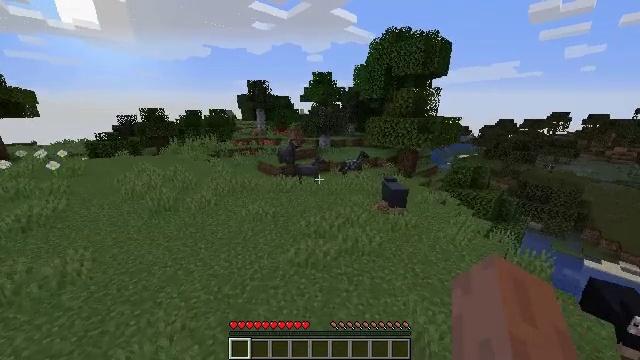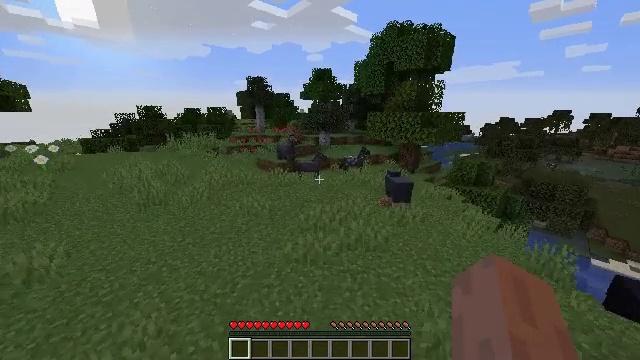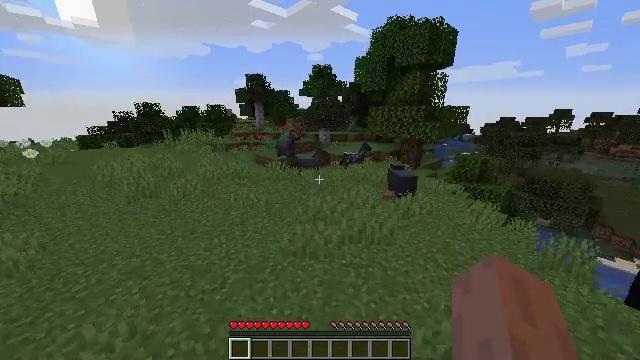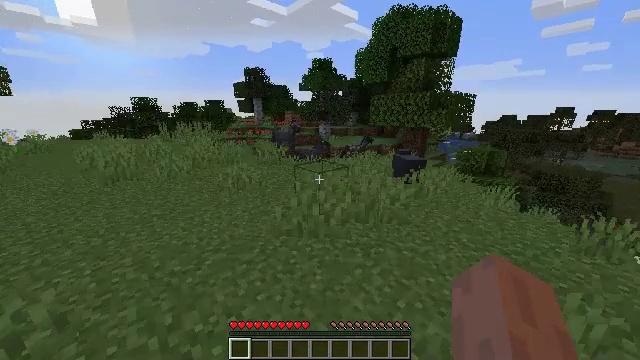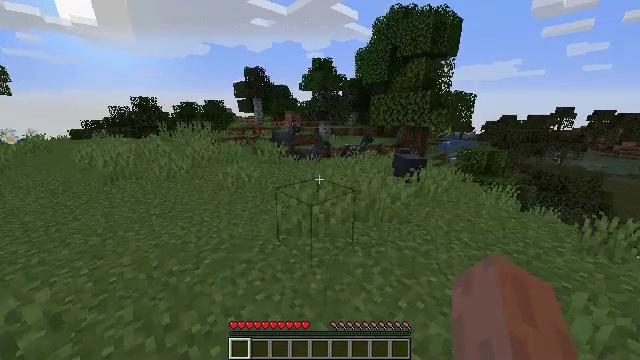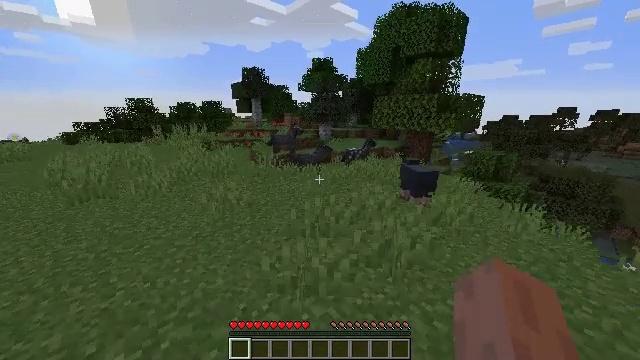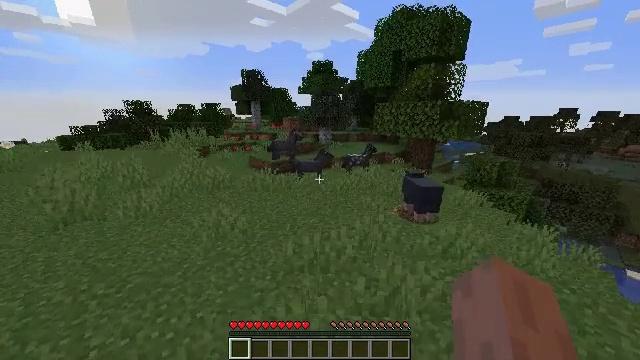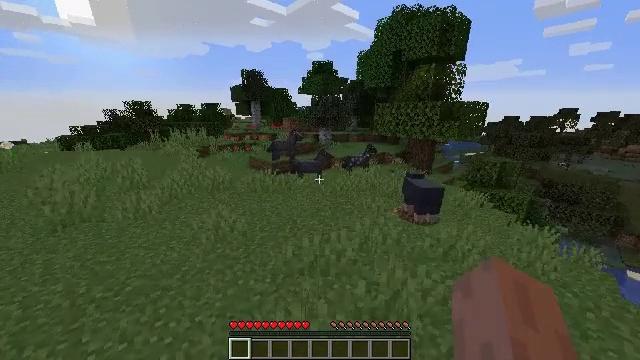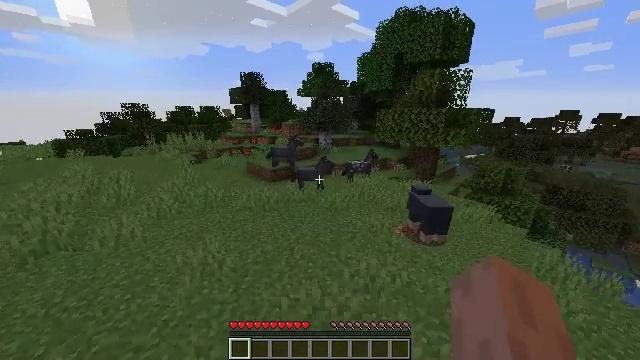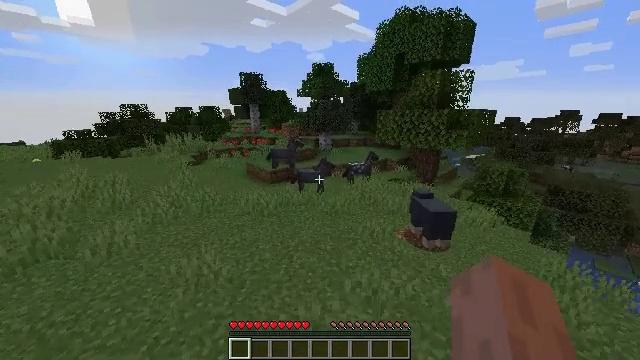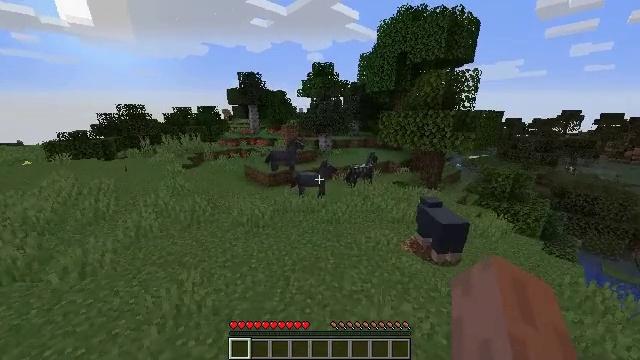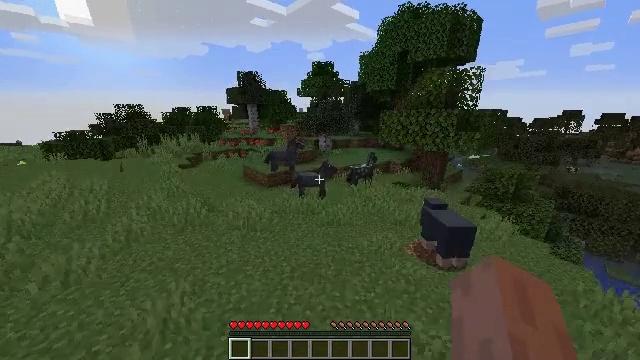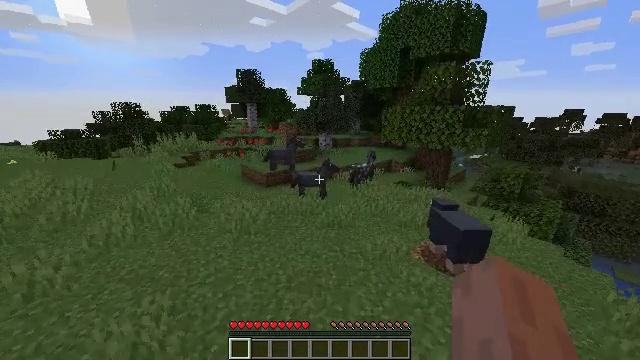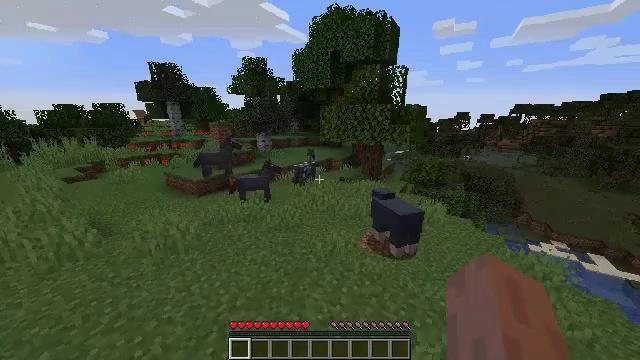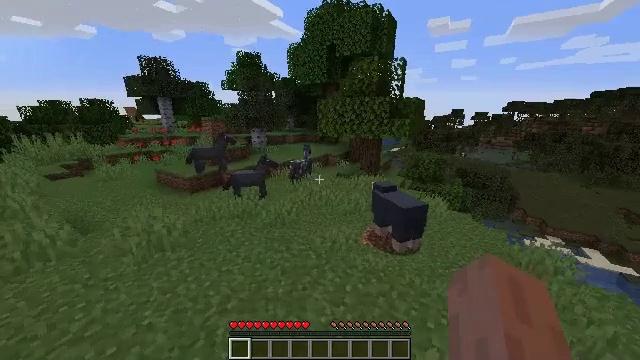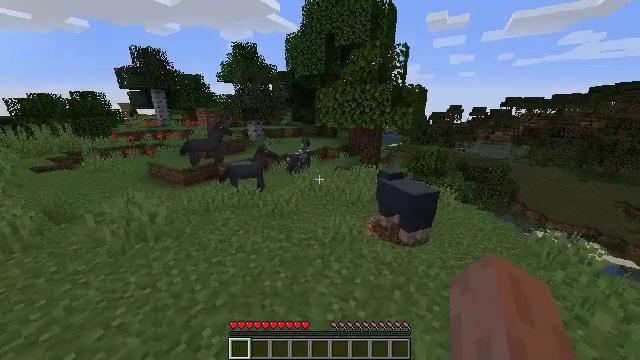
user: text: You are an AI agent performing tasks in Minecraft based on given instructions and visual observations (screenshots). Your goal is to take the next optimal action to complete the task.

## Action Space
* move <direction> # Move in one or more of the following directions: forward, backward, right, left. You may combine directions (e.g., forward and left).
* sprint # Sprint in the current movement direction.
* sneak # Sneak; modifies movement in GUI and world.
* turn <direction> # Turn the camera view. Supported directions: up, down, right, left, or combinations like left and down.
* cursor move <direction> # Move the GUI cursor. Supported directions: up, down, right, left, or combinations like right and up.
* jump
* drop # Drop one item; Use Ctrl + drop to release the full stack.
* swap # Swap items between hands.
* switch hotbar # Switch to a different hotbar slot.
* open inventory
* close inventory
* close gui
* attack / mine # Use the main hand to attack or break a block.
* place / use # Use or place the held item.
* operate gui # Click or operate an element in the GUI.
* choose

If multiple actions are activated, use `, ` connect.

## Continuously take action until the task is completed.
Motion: motion action
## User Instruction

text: Gather grass by holding the left mouse button.
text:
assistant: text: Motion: move forward, attack / mine, jump
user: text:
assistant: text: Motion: move forward, attack / mine, jump
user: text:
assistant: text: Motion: move forward, attack / mine, jump
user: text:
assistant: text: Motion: move forward, attack / mine, jump
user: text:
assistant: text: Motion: move forward, attack / mine, jump
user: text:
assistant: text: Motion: move forward, attack / mine, jump
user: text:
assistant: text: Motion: move forward, attack / mine, jump
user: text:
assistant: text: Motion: move forward, attack / mine, jump
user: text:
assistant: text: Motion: move forward, attack / mine, jump
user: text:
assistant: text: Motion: move forward, attack / mine, jump
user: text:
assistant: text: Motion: move forward, attack / mine, jump
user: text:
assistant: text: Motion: move forward, attack / mine, jump
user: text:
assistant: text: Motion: move forward, turn right, attack / mine, jump
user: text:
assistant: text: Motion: move forward, turn right, attack / mine, jump
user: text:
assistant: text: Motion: move forward, attack / mine, jump
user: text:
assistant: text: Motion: move forward, turn down, attack / mine, jump
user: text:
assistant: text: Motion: move forward, turn right and down, attack / mine, jump
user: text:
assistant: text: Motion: move forward, turn right and down, attack / mine, jump
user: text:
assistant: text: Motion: move forward, turn right, attack / mine, jump
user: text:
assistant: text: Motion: move forward, attack / mine, jump
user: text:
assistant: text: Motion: move forward, attack / mine, jump
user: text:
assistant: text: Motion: move forward, attack / mine, jump
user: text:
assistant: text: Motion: move forward, attack / mine, jump
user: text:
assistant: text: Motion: move forward, attack / mine, jump
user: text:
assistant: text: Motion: move forward, turn right and down, attack / mine, jump
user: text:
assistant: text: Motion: move forward, turn right, attack / mine, jump
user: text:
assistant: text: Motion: move forward, turn right, attack / mine, jump
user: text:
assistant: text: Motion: move forward, turn right, attack / mine, jump
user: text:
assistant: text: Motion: move forward, turn right, attack / mine
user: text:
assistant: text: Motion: move forward, attack / mine